Question: I am using the css/javascript drop-down menu from this page:
<URL>
Though I would like to have the far-right drop-down aligning to the right: when you hover "Contact" that the "Email" item etc do not go further to the right than the "Contact" box at the top, and instead are taking space from the left side if required.
Here is a picture to help clarify:

I thought of having the far-right of a different class which I would make:
'''
<li class="alignRight"><a href="#" onmouseover="mopen('m5')" onmouseout="mclosetime()">Contact</a>
<div id="m5" onmouseover="mcancelclosetime()" onmouseout="mclosetime()">
<a href="#">E-mail</a>
<a href="#">Submit Request Form</a>
<a href="#">Call Center</a>
</div>
</li>
'''
with css:
'''
.alignRight {
float: right;
}
'''
but that does not work.
How can I "align" the drop-down to the right?
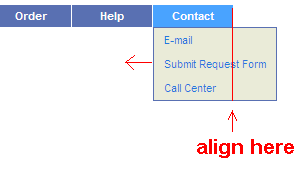
Answer: add a 'position:relative;' to '.alignRight' and a 'right:1px;' to '.alignRight div'